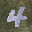
Label: 4